Interaction volume radius: 10 \u00c5
Interaction volume height: 15 \u00c5
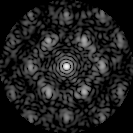
Disorder parameter: 0.5598